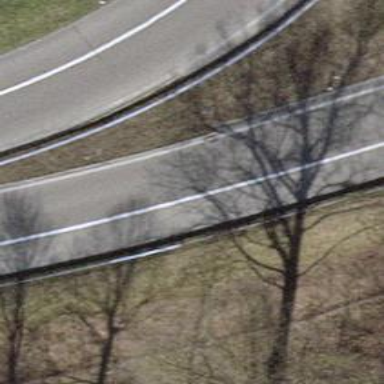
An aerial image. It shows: Asphalt motorway link.